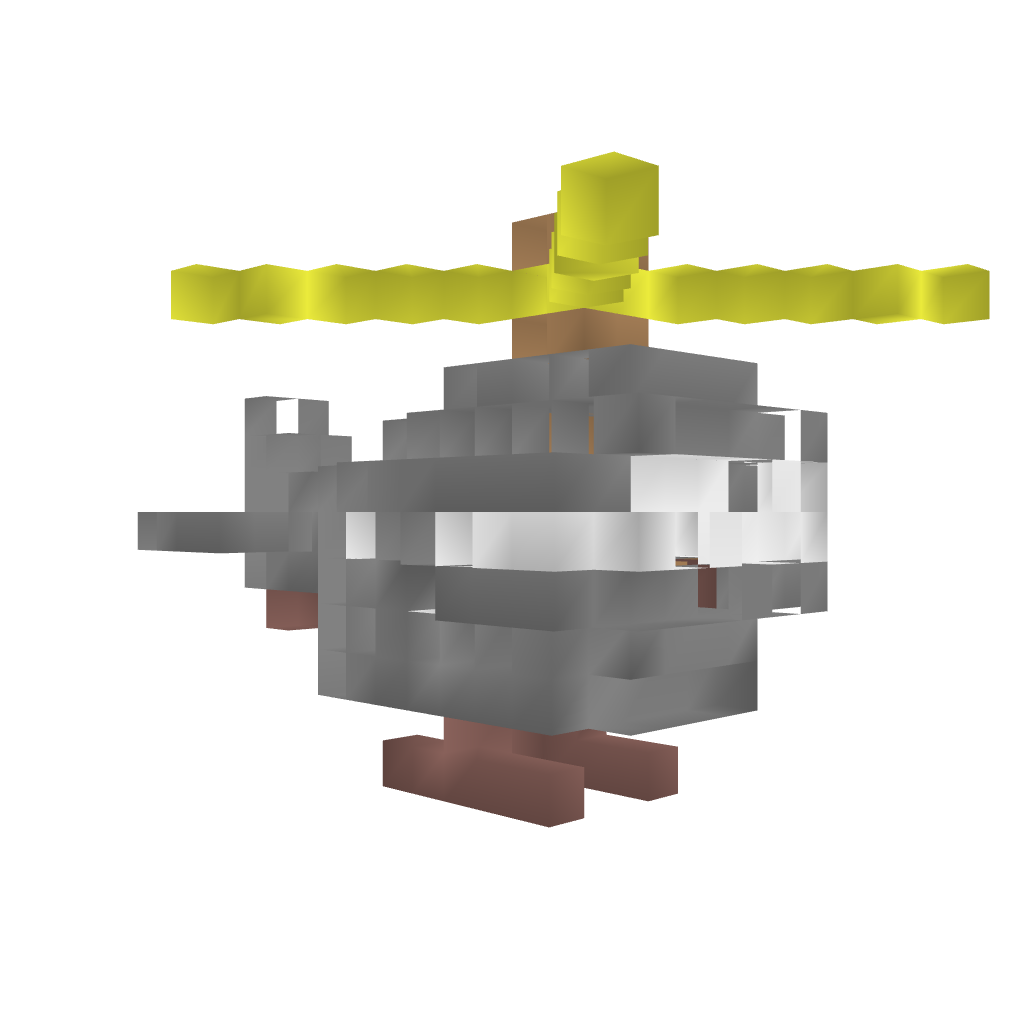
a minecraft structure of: Helicopter good quality